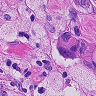
Metastatic tissue present: yes